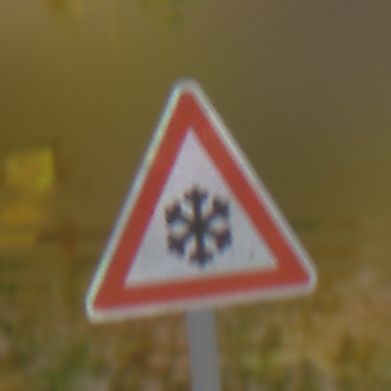
Verkehrszeichen: SchneeOderEisglaette
Umgebung: Outdoor, Nature
Tageszeit: Night
Wetter: Clear
Licht: Natural
Jahreszeit: NotSpecified
Kontrast: LowContrast